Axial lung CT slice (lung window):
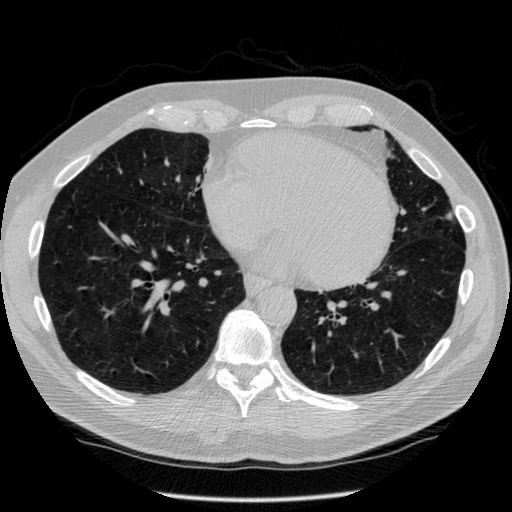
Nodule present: no